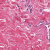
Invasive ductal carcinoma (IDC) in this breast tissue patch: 0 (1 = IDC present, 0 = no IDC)